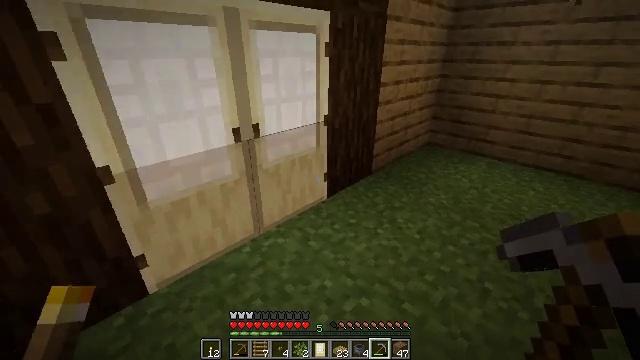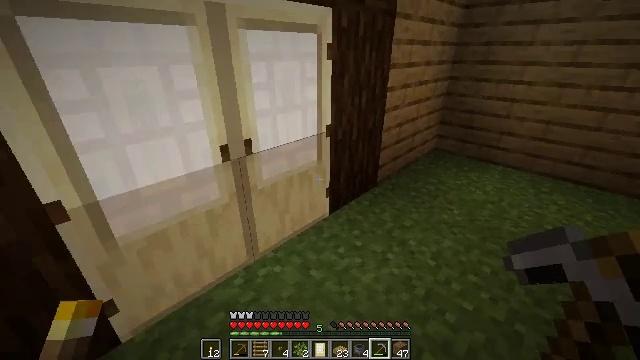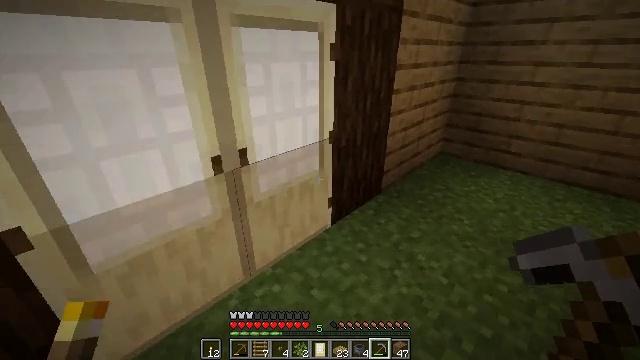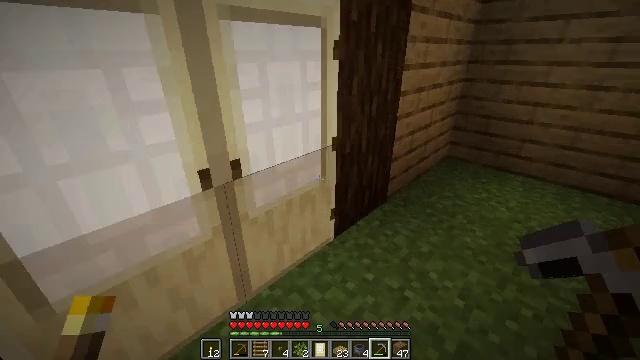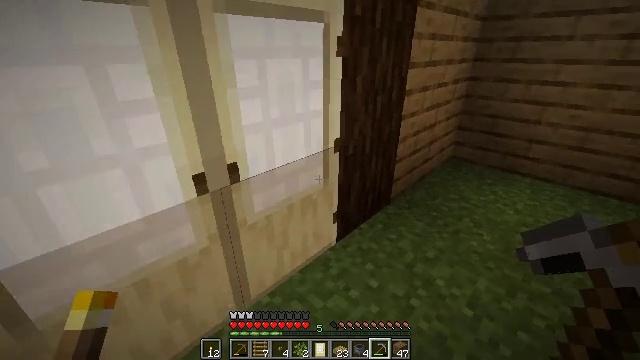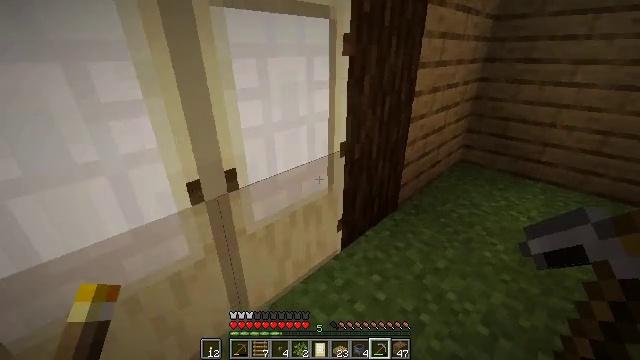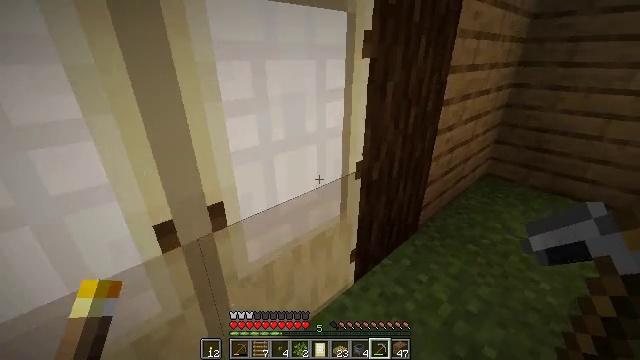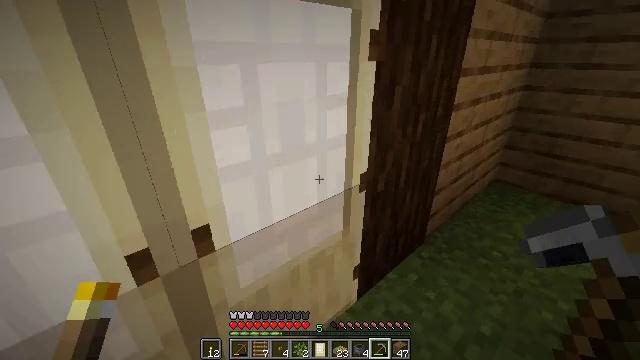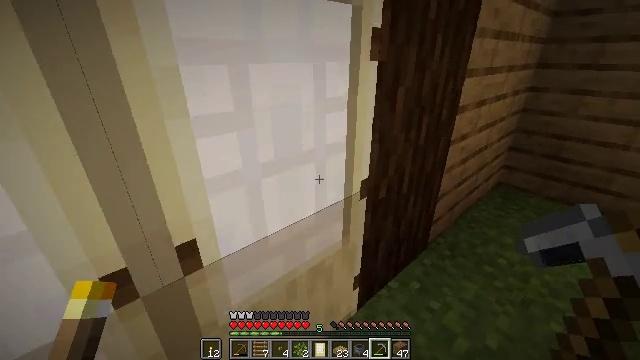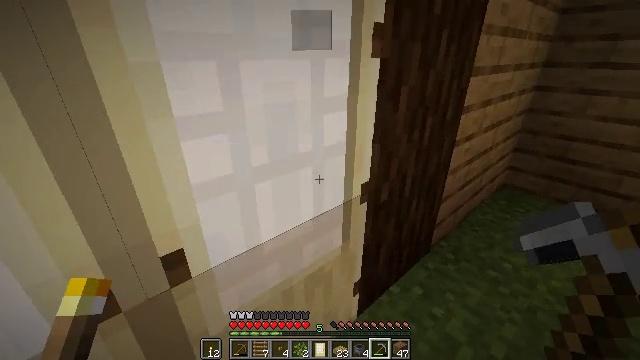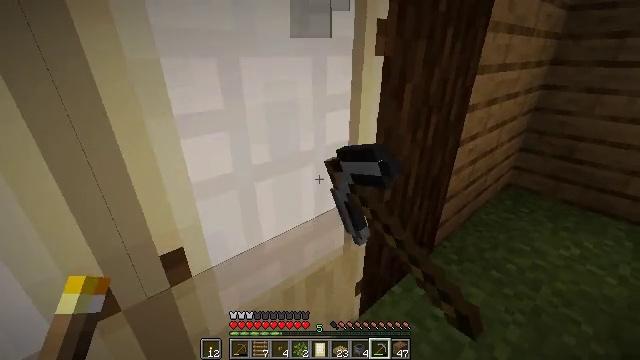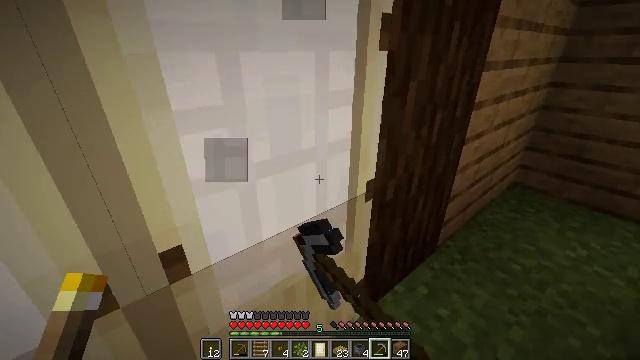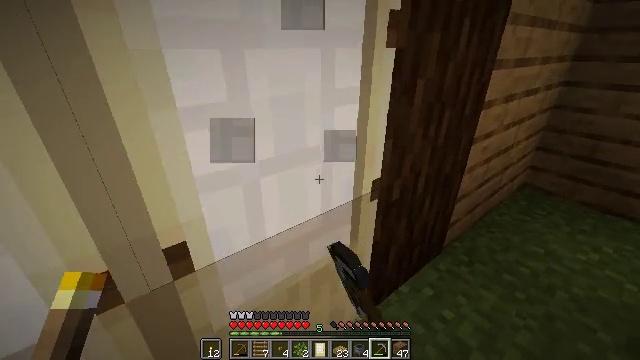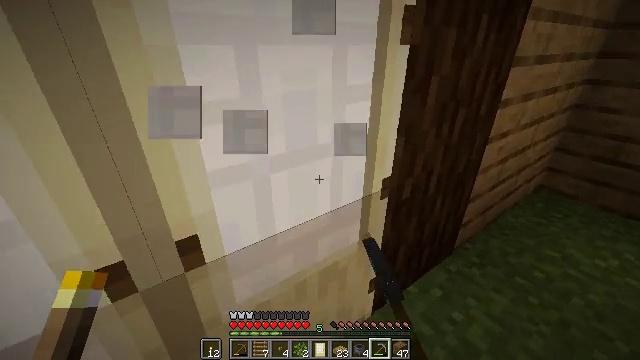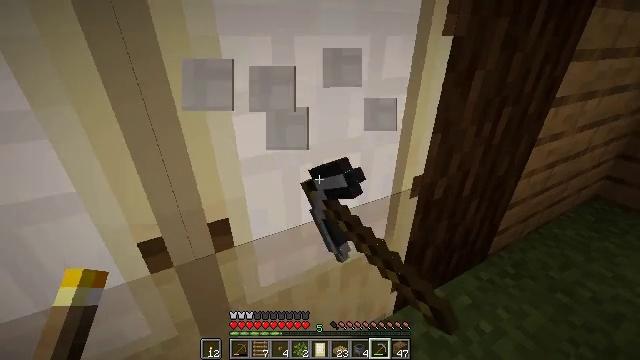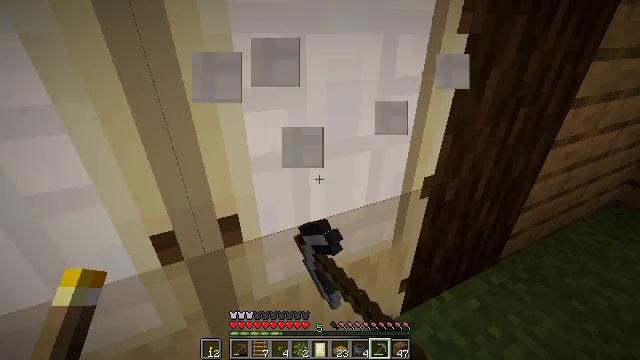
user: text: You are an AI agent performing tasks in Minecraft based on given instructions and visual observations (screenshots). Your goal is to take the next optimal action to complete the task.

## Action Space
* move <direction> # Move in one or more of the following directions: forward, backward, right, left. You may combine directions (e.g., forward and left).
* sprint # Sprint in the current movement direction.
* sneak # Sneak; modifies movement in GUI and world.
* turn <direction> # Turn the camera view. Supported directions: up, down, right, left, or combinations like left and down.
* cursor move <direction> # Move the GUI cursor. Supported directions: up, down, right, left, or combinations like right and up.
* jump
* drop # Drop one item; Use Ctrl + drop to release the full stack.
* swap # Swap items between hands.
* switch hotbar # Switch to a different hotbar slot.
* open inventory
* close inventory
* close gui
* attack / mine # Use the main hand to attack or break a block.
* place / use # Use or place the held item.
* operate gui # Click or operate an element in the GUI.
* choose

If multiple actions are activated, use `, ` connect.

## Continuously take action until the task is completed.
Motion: motion action
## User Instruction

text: Attack the birch door to open a passage.
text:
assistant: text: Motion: move forward
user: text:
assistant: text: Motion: move forward
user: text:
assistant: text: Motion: move forward
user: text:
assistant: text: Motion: move forward
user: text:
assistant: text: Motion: move forward
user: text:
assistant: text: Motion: move forward, turn left
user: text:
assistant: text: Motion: no_op
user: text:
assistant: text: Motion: no_op
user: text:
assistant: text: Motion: attack / mine
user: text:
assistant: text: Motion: attack / mine
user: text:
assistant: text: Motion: attack / mine
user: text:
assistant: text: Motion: turn left, attack / mine
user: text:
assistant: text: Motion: turn left, attack / mine
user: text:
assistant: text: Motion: turn left and down, attack / mine
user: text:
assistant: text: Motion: turn left, attack / mine
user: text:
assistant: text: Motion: attack / mine
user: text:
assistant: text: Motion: attack / mine
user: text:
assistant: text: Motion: attack / mine
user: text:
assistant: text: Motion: attack / mine
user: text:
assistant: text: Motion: attack / mine
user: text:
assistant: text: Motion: attack / mine
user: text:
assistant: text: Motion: attack / mine
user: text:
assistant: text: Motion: attack / mine
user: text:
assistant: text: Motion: attack / mine
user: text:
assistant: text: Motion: attack / mine
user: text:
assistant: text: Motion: attack / mine
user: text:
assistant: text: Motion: attack / mine
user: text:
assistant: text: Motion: attack / mine
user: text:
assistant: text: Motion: attack / mine
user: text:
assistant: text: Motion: attack / mine